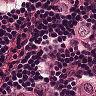
Metastatic tissue present: yes